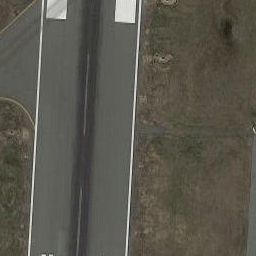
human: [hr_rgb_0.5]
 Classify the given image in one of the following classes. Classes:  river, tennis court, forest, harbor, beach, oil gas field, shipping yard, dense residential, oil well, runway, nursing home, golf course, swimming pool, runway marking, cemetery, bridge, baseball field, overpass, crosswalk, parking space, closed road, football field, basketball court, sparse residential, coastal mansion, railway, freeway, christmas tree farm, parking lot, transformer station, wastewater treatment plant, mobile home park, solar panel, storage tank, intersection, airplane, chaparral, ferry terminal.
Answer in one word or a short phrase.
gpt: runway